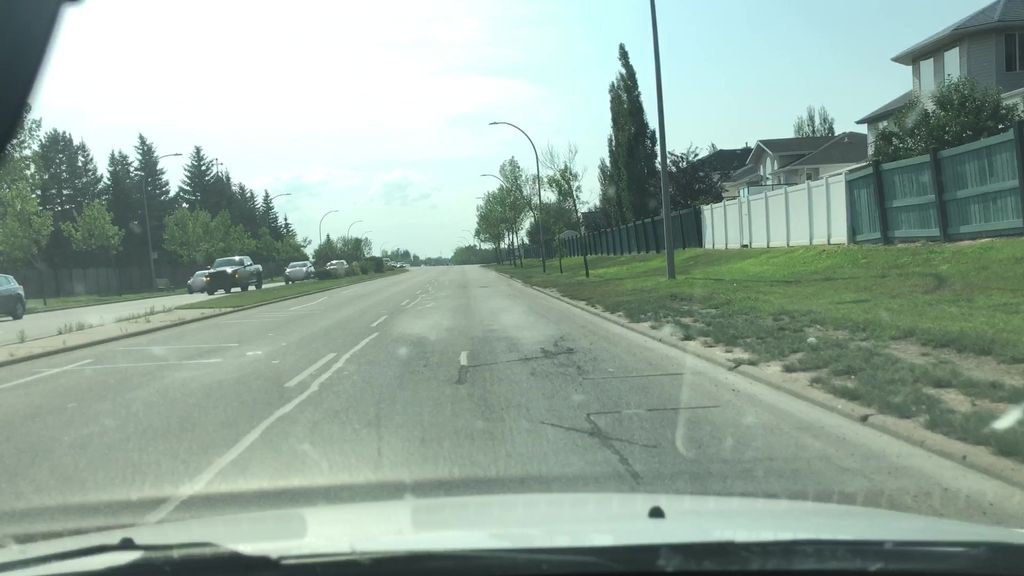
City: edmonton